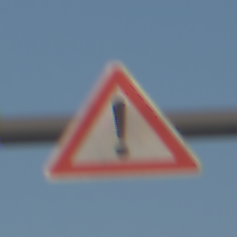
Verkehrszeichen: Gefahrenstelle
Umgebung: Outdoor, Nature
Tageszeit: SunriseSunset
Wetter: Clear
Licht: Natural
Jahreszeit: NotSpecified
Kontrast: LowContrast